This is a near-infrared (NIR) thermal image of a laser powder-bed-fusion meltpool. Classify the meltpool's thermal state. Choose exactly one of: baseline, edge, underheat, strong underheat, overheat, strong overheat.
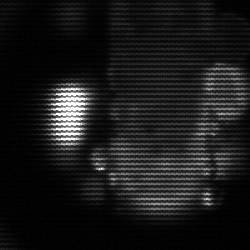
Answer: strong underheat